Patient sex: F
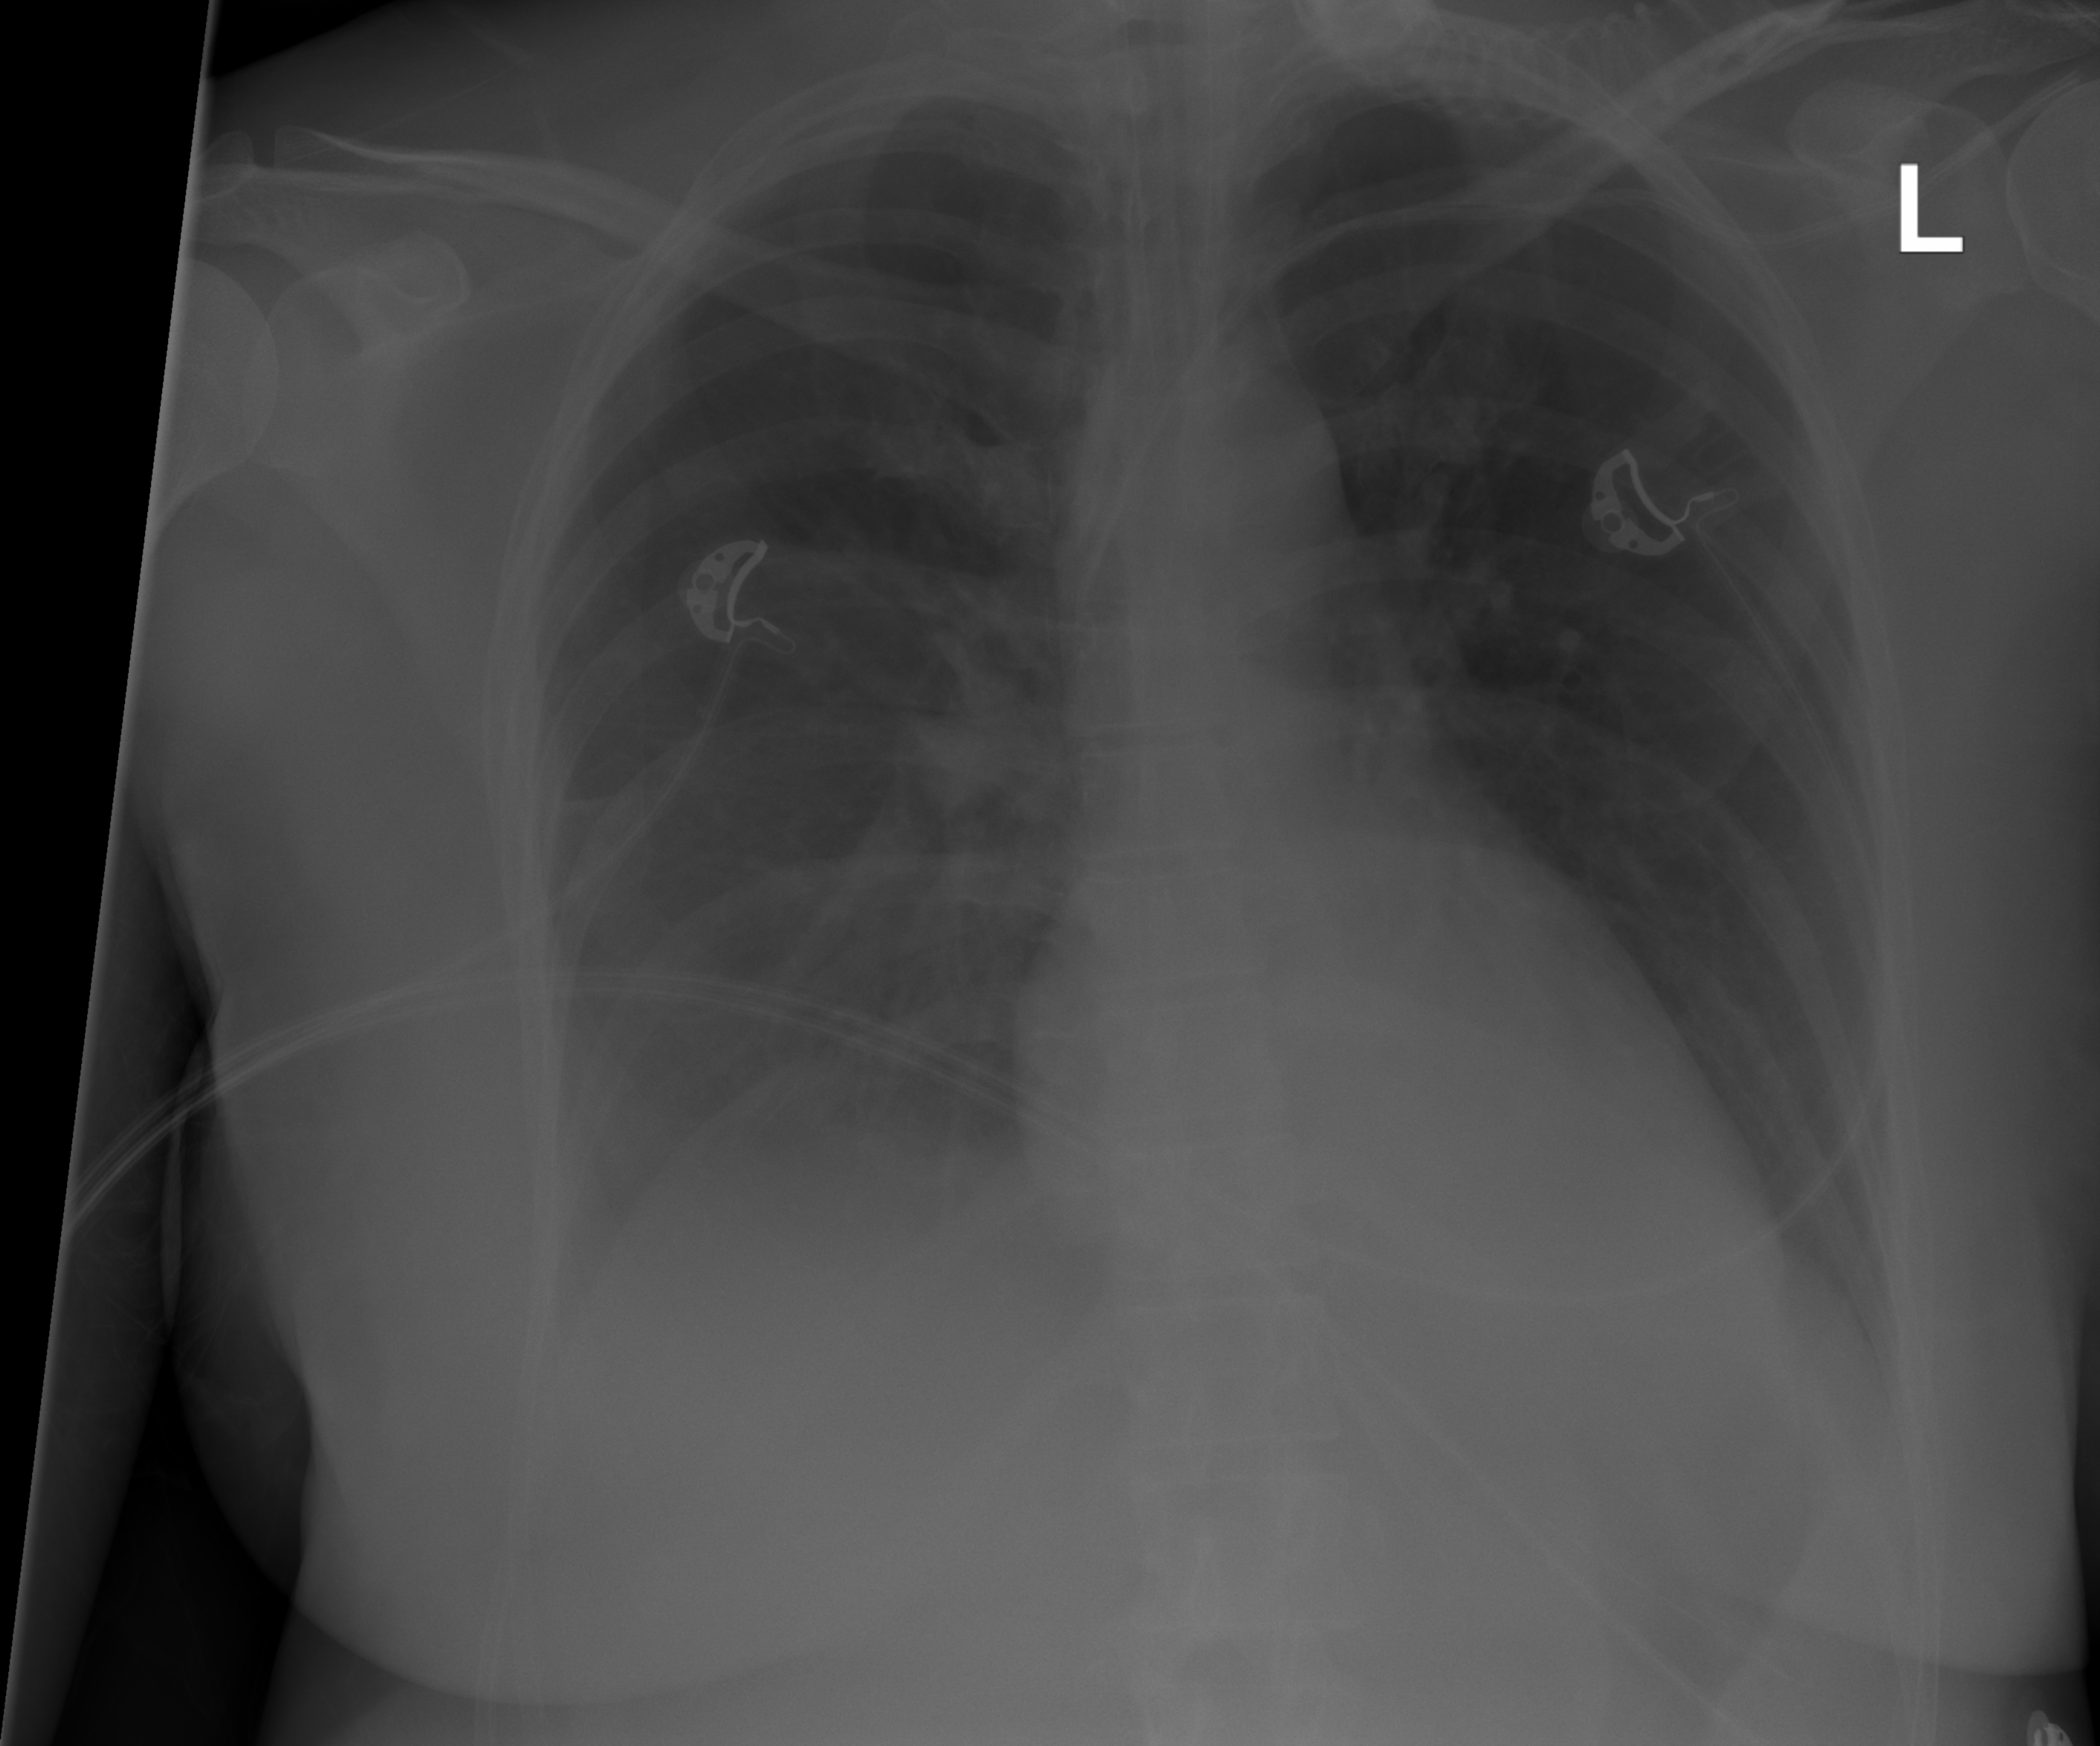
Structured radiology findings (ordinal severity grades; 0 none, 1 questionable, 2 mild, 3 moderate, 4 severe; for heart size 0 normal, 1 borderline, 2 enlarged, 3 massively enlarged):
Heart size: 0
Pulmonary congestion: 0
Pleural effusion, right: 2
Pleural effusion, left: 2
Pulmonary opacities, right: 2
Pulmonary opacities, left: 0
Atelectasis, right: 0
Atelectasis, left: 0